Question: I think this padding is always added to all elements, but it is inconvenient for vertical margin calculation because of this padding.
I want to get rid of this padding. What should I do?
'''
div { background-color:DodgerBlue; }
'''
'''
<div>ABCDE</div>
'''
# result

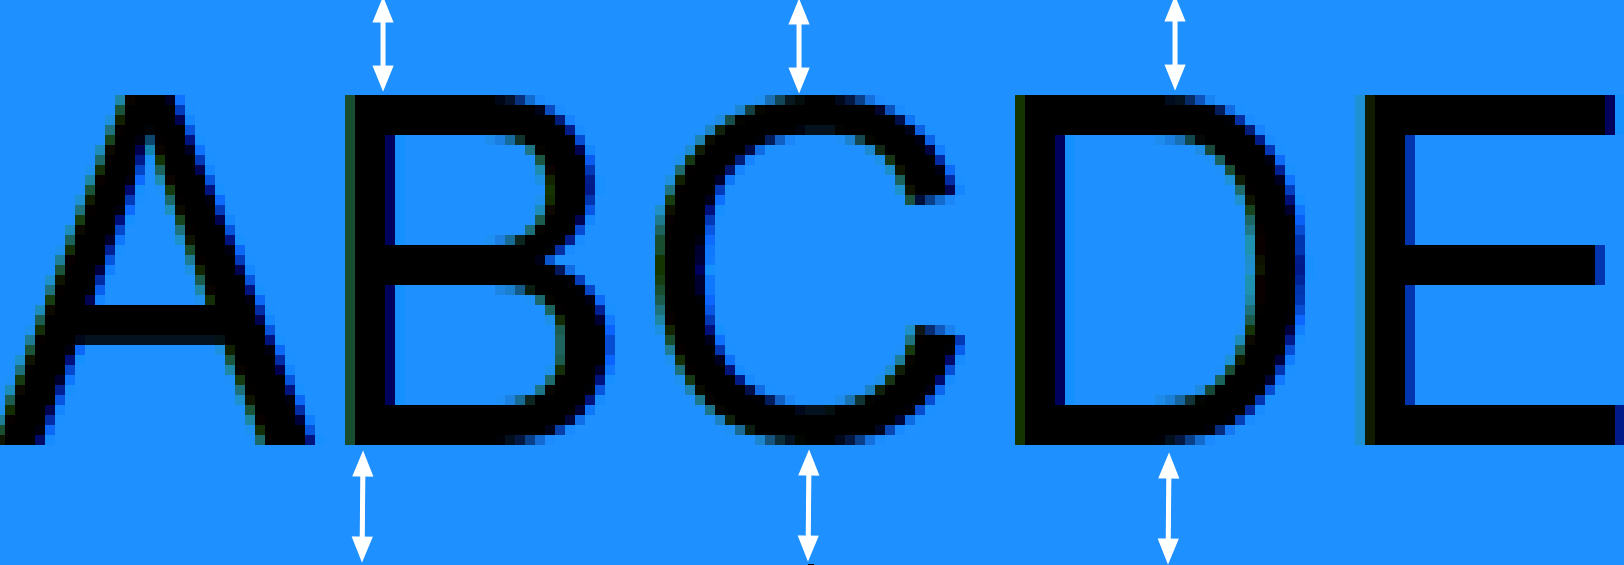
Answer: Not sure why you want to do that, but anyways, you can use 'line-height' to get rid of the extra spacing at the top and bottom
'''
div {
background-color: DodgerBlue;
line-height: 12px;
}
'''
<URL>